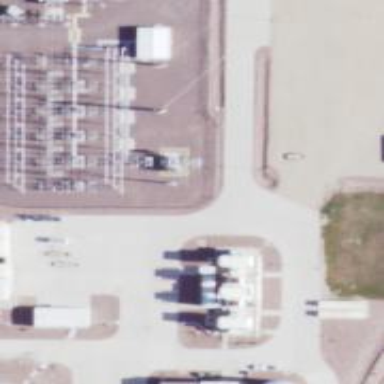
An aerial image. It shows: Industrial area with fence. This location houses power plant.